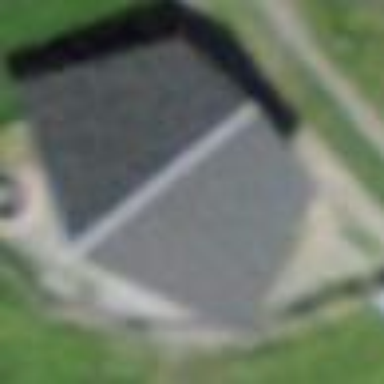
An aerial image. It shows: Shelter building designed as picnic shelter.